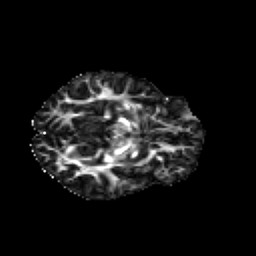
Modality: FA
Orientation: axial
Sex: male
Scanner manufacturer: siemens
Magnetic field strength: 3 T
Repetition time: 5 s
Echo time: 0.071 s